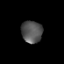
Tissue: prostate
Cell type: T cells
Senescence score: 0.3469
Nuclear area (px): 449
Mean DAPI intensity: 85.171